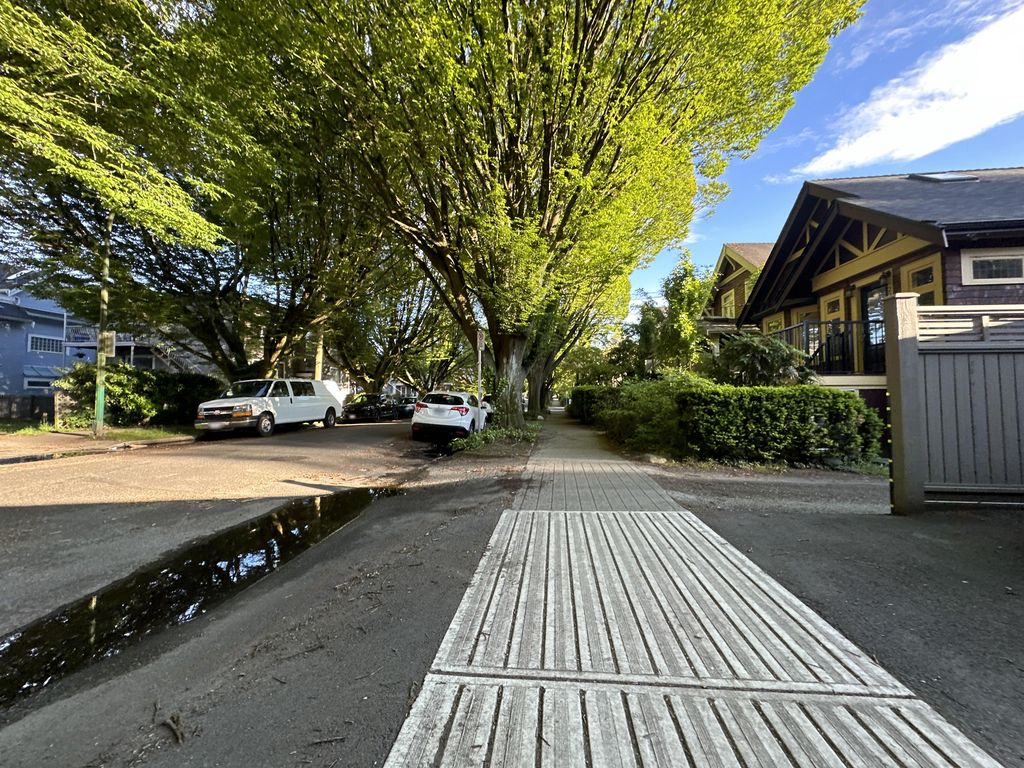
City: vancouver